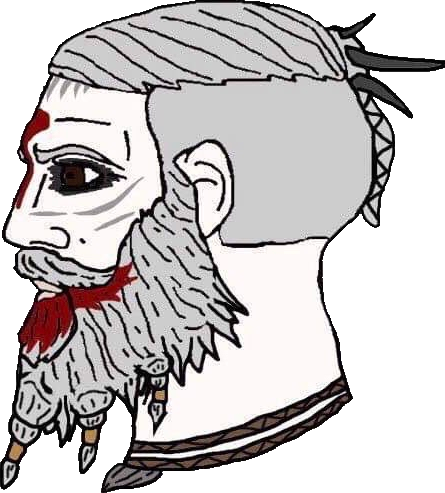
Label: 4_Yes_Chad